Field crop: maize
Growth stage: 2
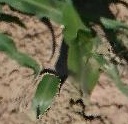
Species: maize